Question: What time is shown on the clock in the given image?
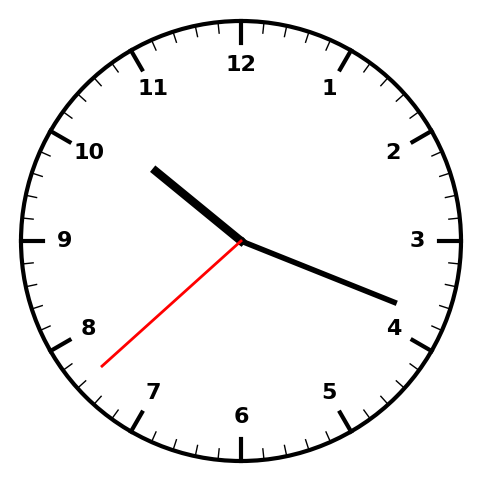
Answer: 10:18:38